Question: I just want to add additional details about the chart. how can i include additional details like in the below pic.

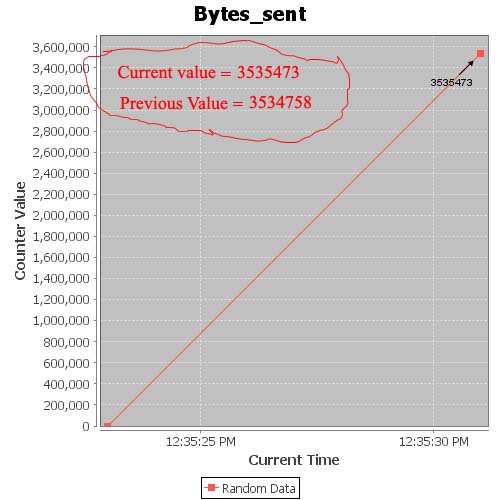
Answer: '''
final Marker start = new ValueMarker(<PHONE>.0);
start.setPaint(Color.red);
start.setLabel("Current Value");
start.setLabelAnchor(RectangleAnchor.BOTTOM_LEFT);
start.setLabelTextAnchor(TextAnchor.TOP_LEFT);
plot.addRangeMarker(start);
'''
34,00,000 is counter value. Set counter value as per your need. On (x,y) Axis.